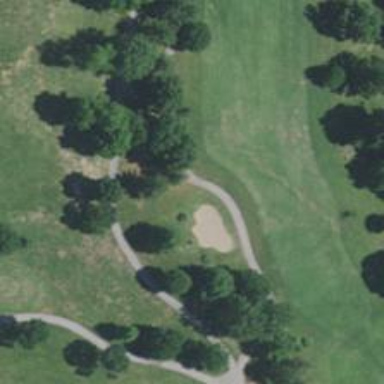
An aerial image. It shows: Golf fairway surrounded by grass.